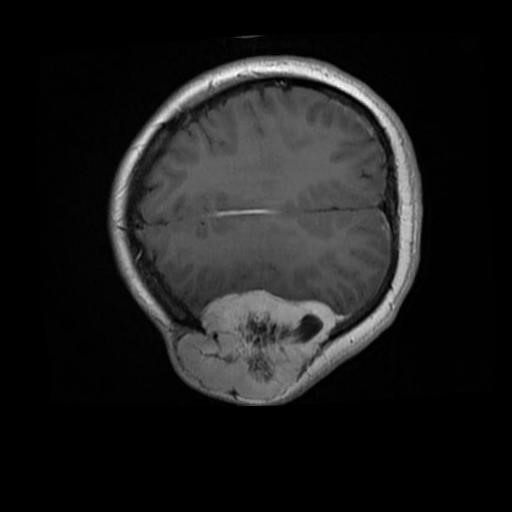
Label: brain_menin